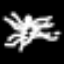
Label: angel